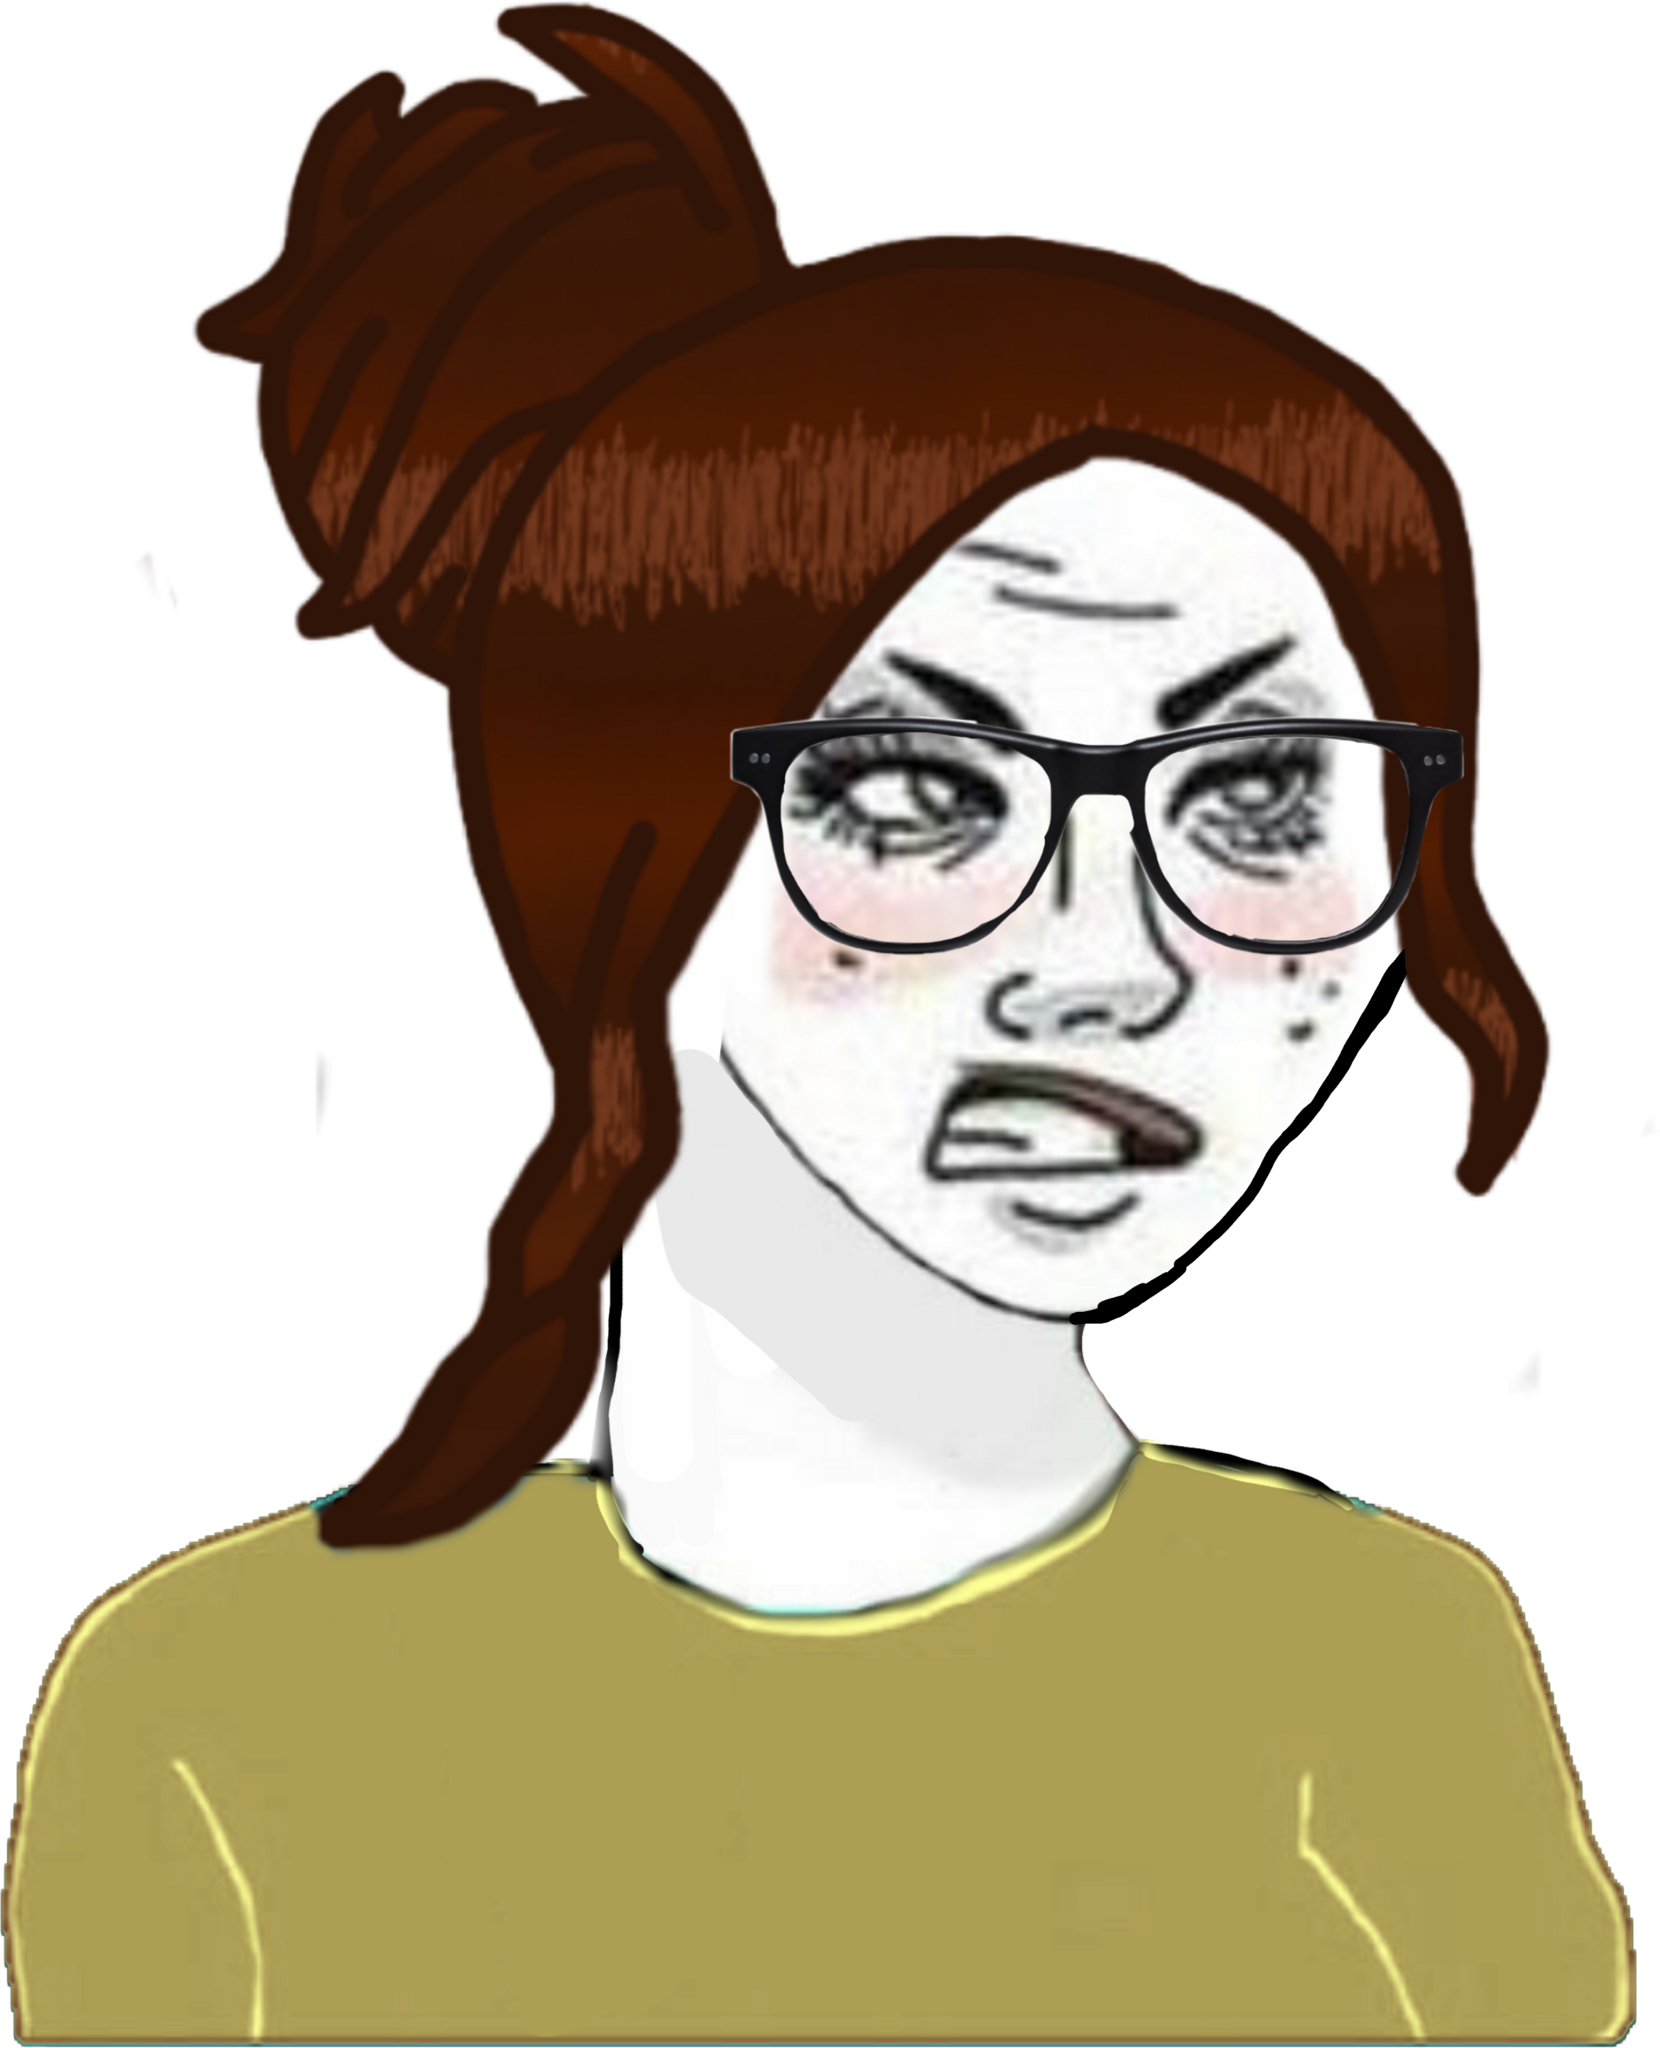
Label: 5_E-Thot